Field crop: maize
Growth stage: 2
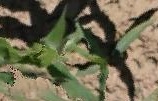
Species: maize